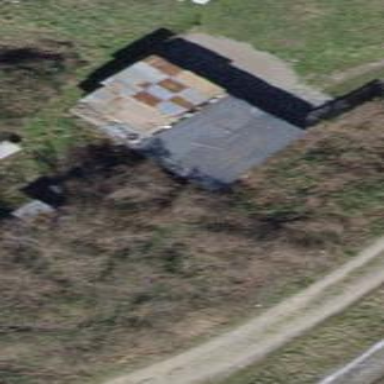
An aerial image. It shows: Shed.